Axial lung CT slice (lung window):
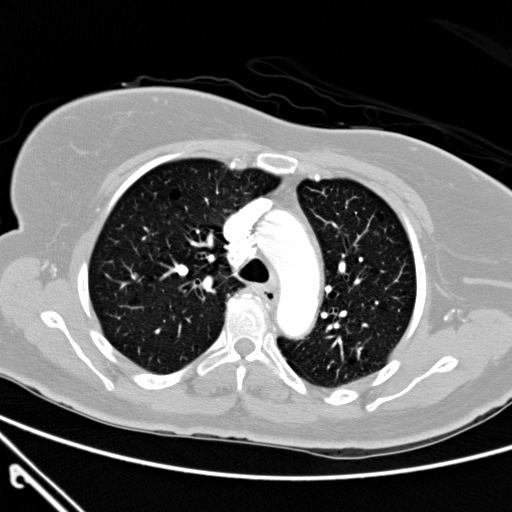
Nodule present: no